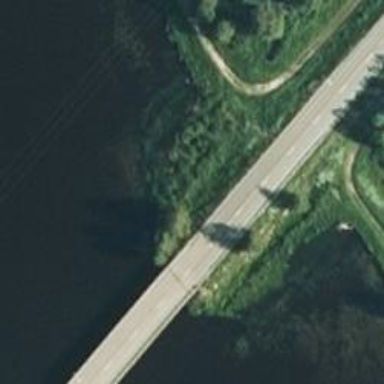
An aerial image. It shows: Trunk highway bridge with asphalt surface.